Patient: sex F, age 63
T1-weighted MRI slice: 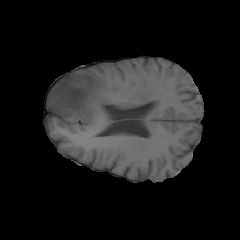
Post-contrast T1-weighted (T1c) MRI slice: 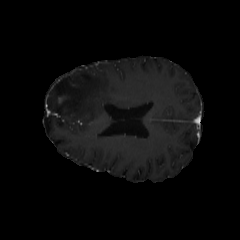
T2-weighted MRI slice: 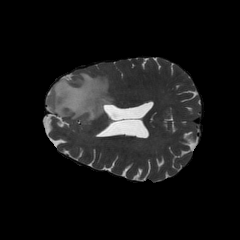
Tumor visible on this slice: yes
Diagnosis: Glioblastoma, IDH-wildtype
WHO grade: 4